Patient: sex M, age 36
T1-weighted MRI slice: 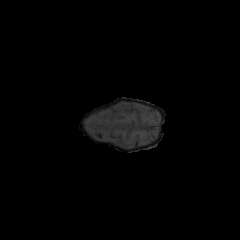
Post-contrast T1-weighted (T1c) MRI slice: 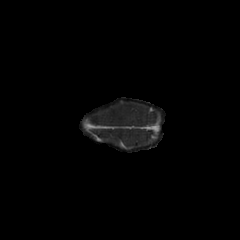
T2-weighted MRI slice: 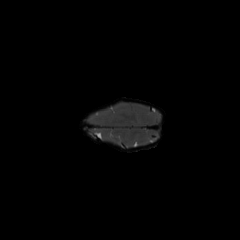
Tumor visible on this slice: no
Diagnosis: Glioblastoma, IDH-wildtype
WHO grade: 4